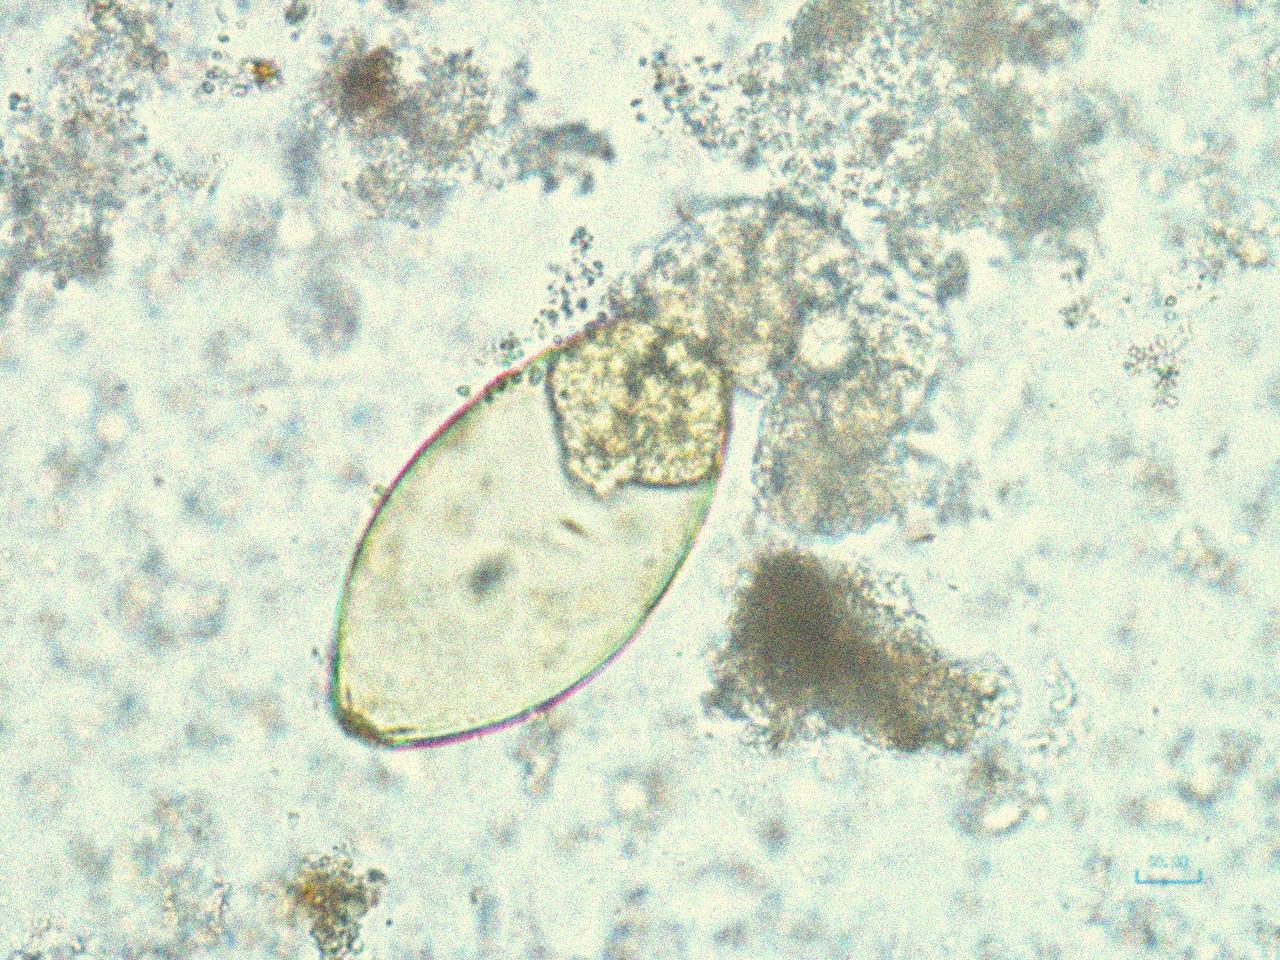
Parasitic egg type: Fasciolopsis buski